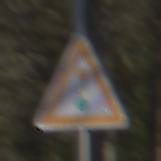
Verkehrszeichen: Lichtzeichenanlage
Umgebung: Outdoor, Nature
Tageszeit: MorningAfternoon
Wetter: Clear
Licht: Natural
Jahreszeit: Winter
Kontrast: HighContrast